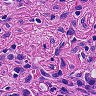
Metastatic tissue present: no